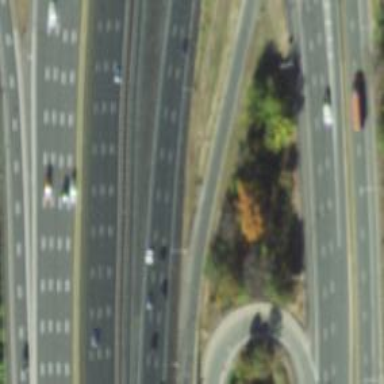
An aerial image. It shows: Urban freeway or expressway motorway link.